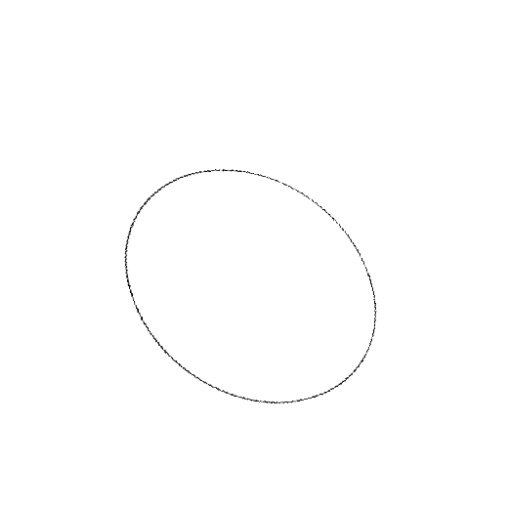
Crossing number: 0